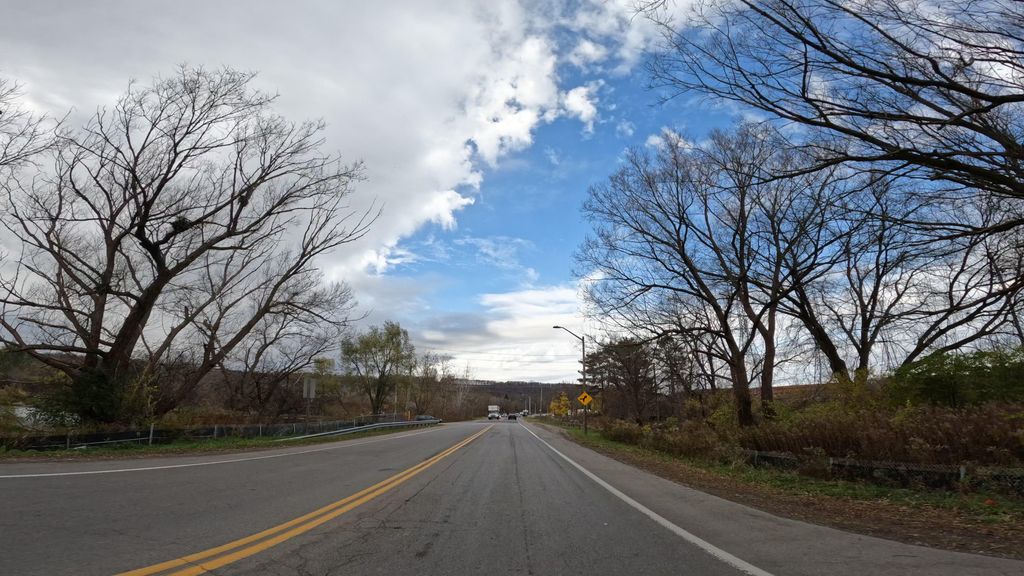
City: hamilton